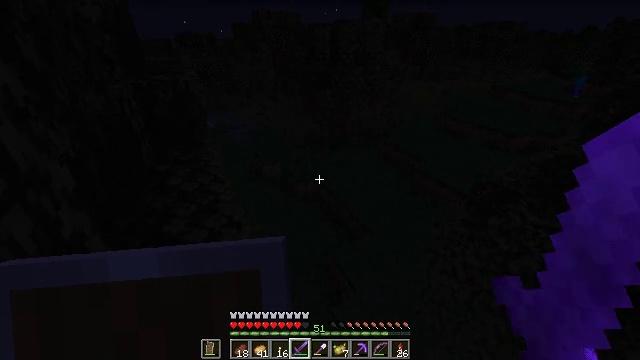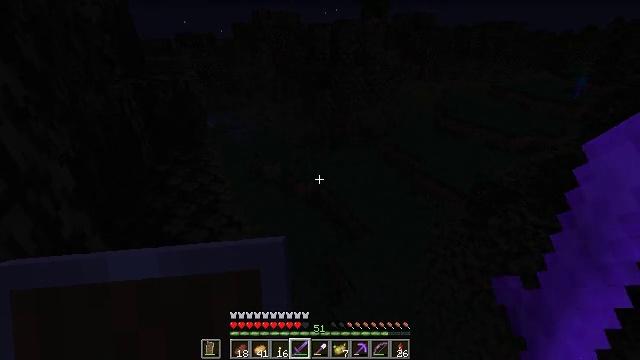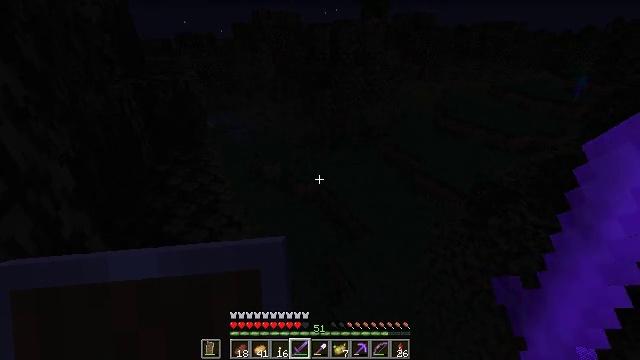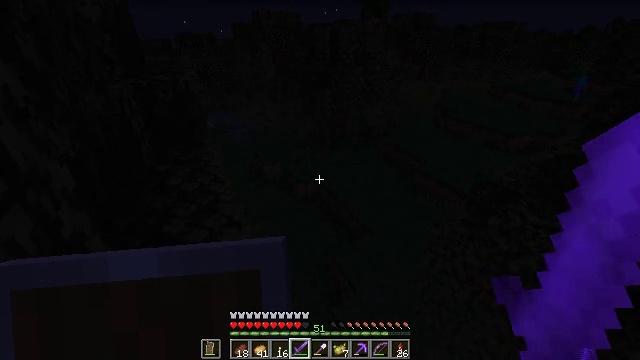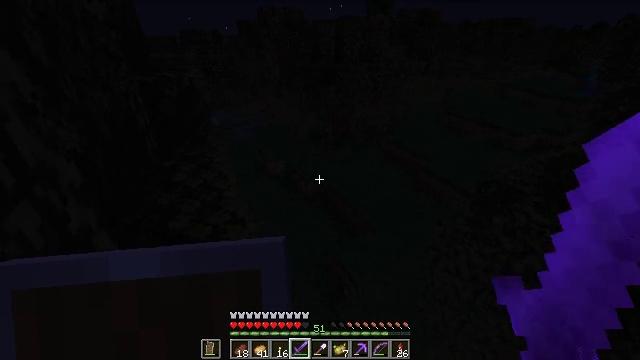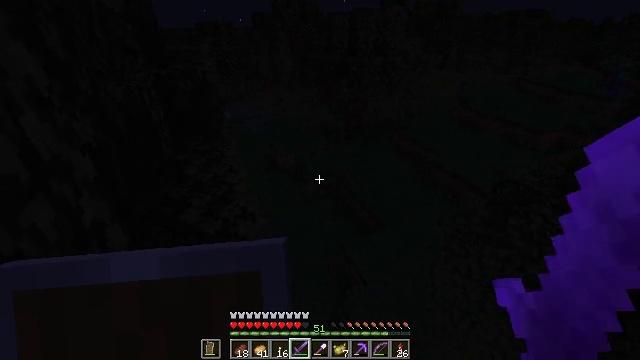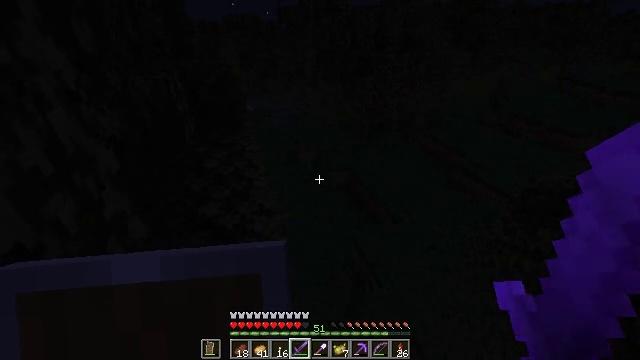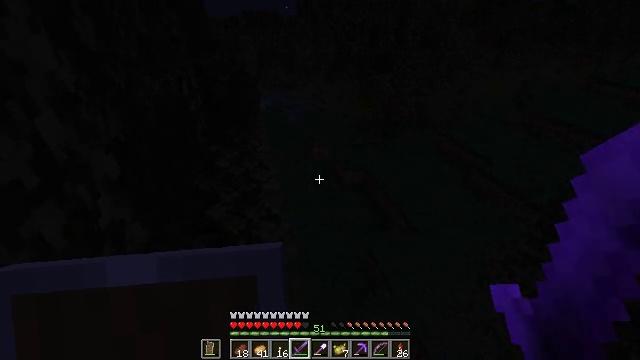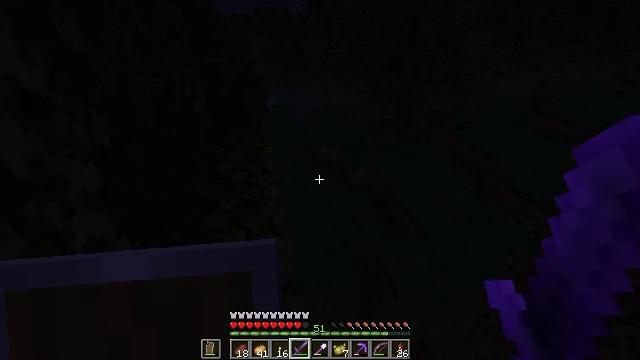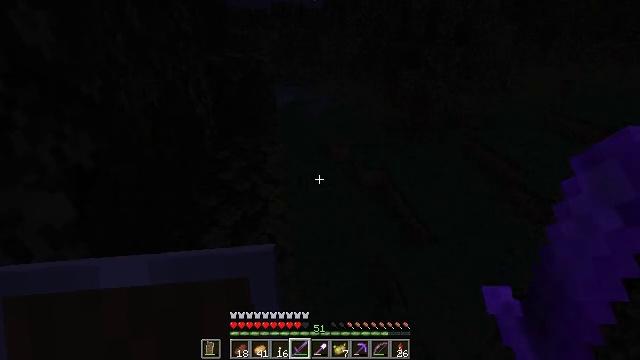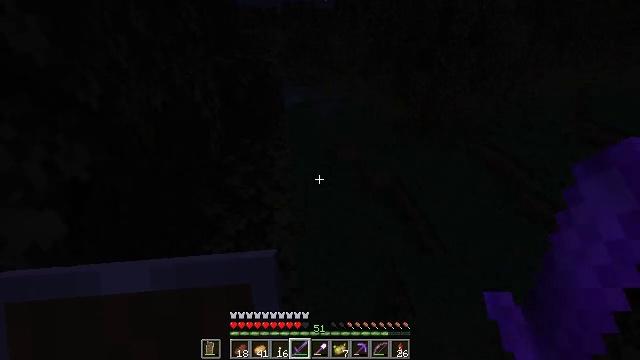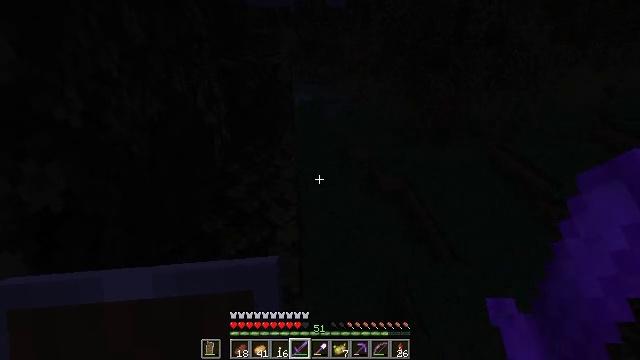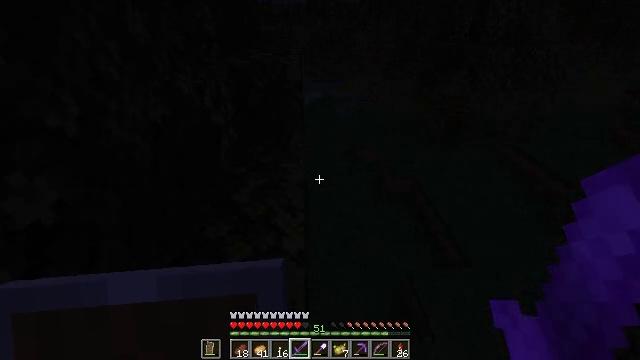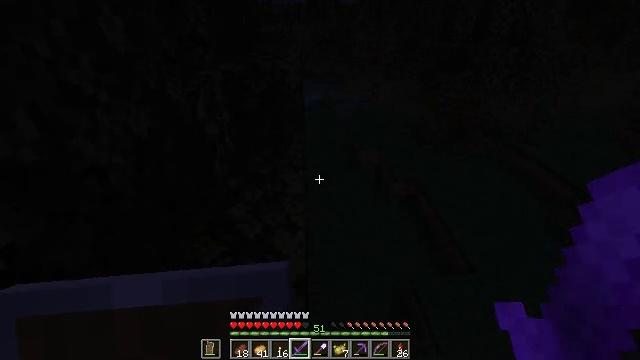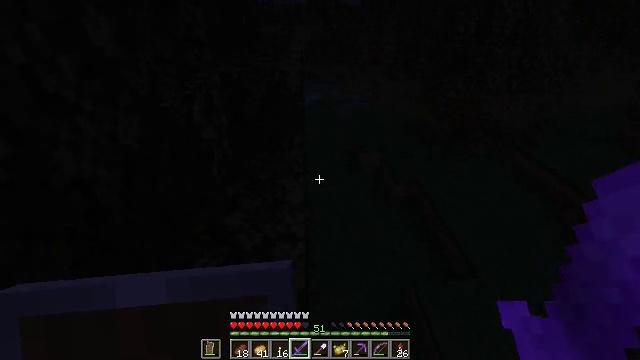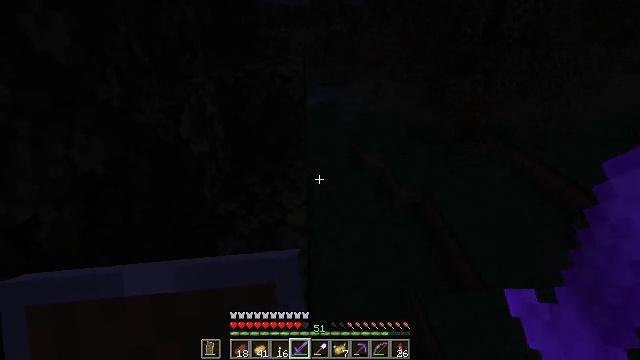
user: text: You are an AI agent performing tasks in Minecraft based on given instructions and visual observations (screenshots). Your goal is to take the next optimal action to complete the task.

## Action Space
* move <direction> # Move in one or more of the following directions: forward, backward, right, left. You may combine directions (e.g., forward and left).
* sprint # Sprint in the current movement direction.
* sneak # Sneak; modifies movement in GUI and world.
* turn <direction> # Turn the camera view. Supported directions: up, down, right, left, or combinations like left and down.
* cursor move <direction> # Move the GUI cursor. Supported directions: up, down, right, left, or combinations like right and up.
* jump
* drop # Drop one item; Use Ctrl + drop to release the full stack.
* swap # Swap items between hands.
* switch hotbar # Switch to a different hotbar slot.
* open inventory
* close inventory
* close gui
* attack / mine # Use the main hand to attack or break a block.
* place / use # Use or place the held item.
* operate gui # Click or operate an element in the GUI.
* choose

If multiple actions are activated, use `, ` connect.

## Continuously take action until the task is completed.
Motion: motion action
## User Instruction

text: Hunt mobs.
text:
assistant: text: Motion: no_op
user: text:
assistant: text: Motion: no_op
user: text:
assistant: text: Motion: no_op
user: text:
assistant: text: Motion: no_op
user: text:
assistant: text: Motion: move forward, turn left and down
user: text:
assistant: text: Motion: move forward, turn left and down
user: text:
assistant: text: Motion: move forward, turn left
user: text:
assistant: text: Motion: move forward, turn left
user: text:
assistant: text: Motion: move forward, turn left
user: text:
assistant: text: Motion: move forward, turn left
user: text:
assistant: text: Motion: move forward, turn left
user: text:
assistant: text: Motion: move forward, turn left
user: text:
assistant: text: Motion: move forward
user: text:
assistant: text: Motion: move forward
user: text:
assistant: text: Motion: move forward
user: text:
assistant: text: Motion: move forward, turn left
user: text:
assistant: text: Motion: move forward
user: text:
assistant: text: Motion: move forward
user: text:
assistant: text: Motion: move forward
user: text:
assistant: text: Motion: move forward
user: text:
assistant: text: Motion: move forward
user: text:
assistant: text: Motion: move forward, turn left
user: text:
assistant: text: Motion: move forward, turn left
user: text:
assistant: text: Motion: move forward
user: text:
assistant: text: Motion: move forward
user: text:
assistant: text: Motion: move forward, turn left
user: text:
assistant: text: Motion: move forward, turn left
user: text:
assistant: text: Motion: move forward, turn left
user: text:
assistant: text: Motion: move forward, turn left
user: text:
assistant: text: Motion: move forward